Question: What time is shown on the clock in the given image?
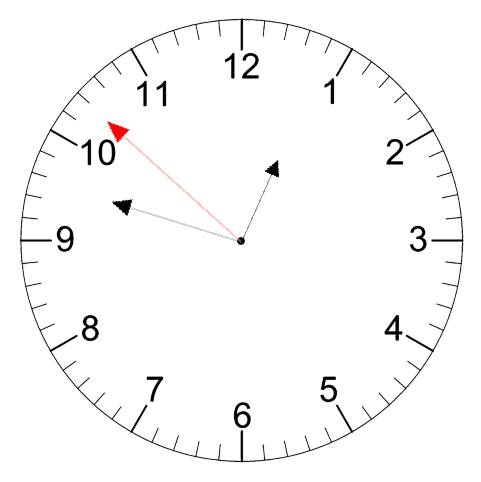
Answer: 12:47:52